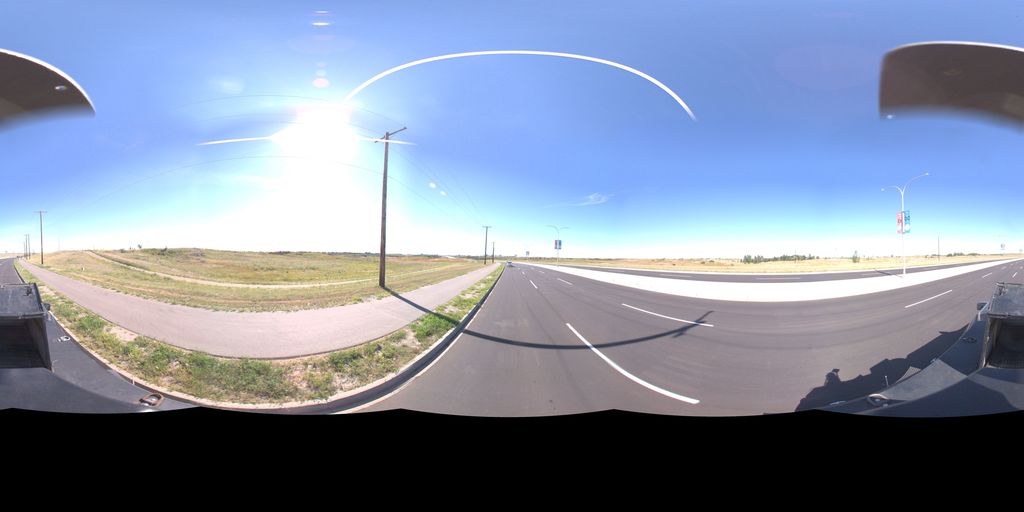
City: saskatoon